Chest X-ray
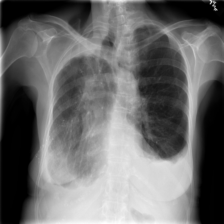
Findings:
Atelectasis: negative
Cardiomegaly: negative
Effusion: positive
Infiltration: negative
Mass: negative
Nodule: negative
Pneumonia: negative
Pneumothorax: negative
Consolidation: negative
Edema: negative
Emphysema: negative
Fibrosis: negative
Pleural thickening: negative
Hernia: negative